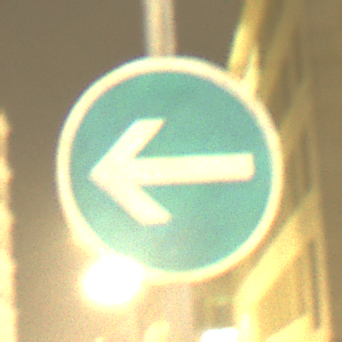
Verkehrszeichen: VorgeschriebeneFahrtrichtungHierLinks
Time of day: Night
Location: Outdoor (Urban)
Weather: Overcast
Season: NotSpecified
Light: Artificial